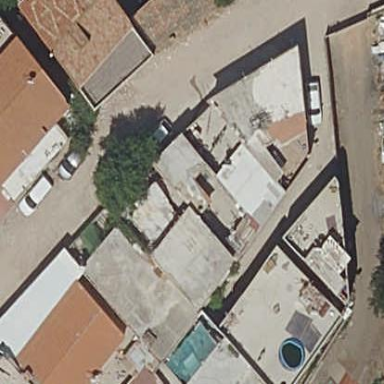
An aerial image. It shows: Detached building.